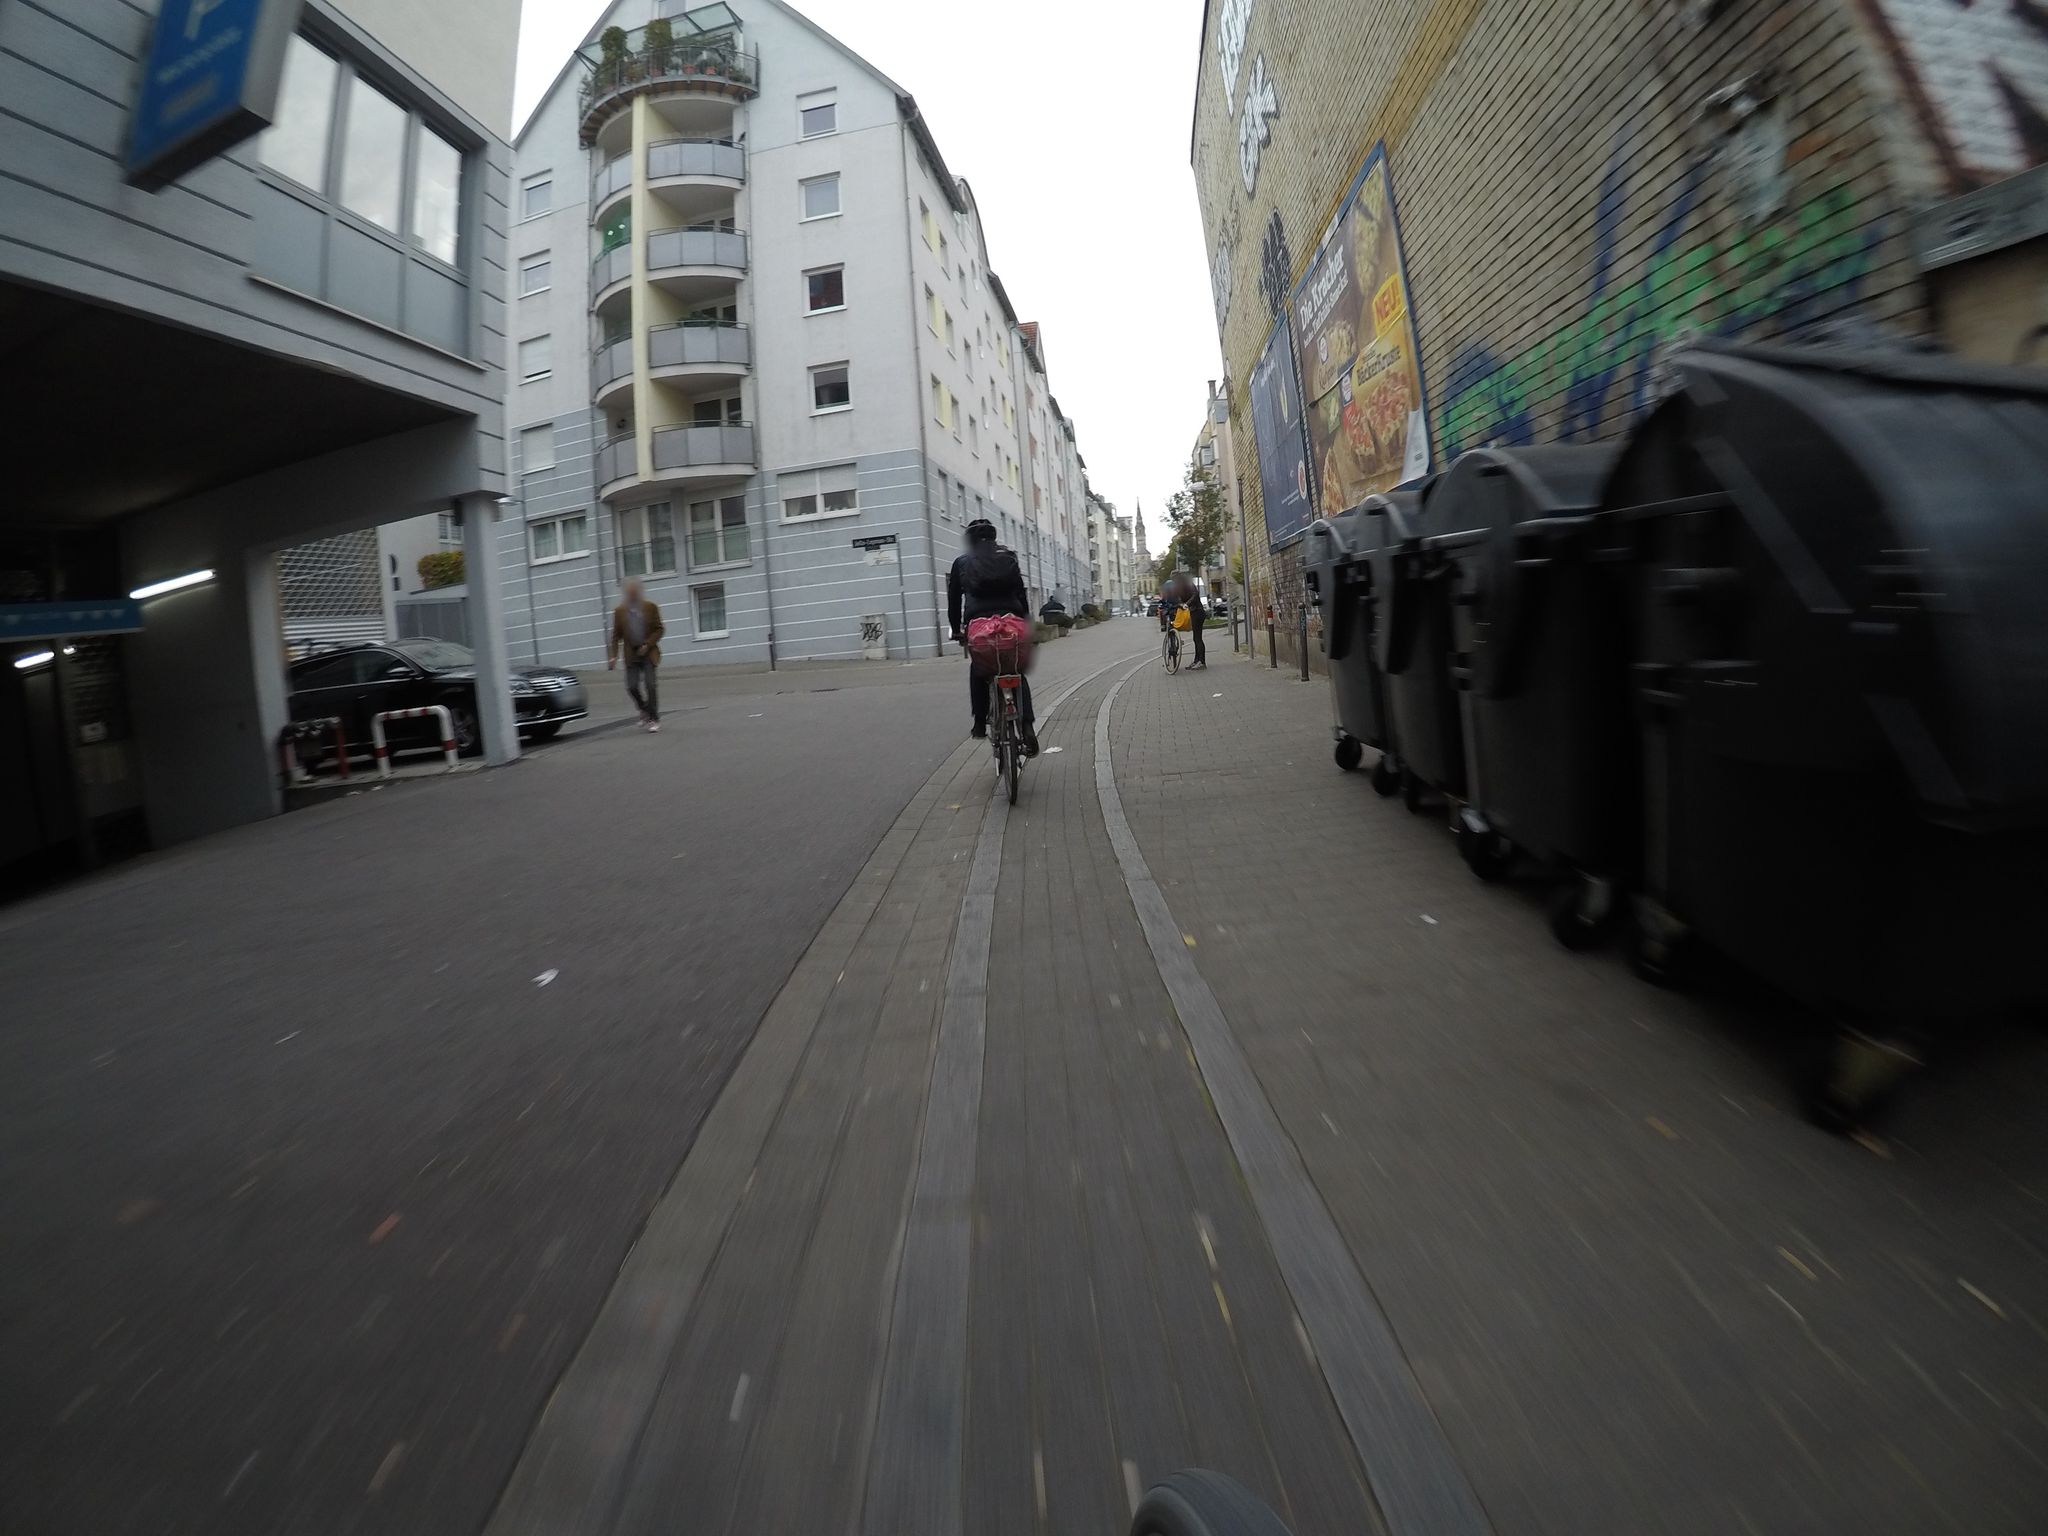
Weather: clear
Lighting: day
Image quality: good
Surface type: cycling surface
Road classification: living_street, pedestrian, footway
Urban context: urban centre
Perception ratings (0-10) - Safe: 2.69, Lively: 9.44, Beautiful: 8.22, Boring: 8.82, Depressing: 2.36, Wealthy: 5.55